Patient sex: M
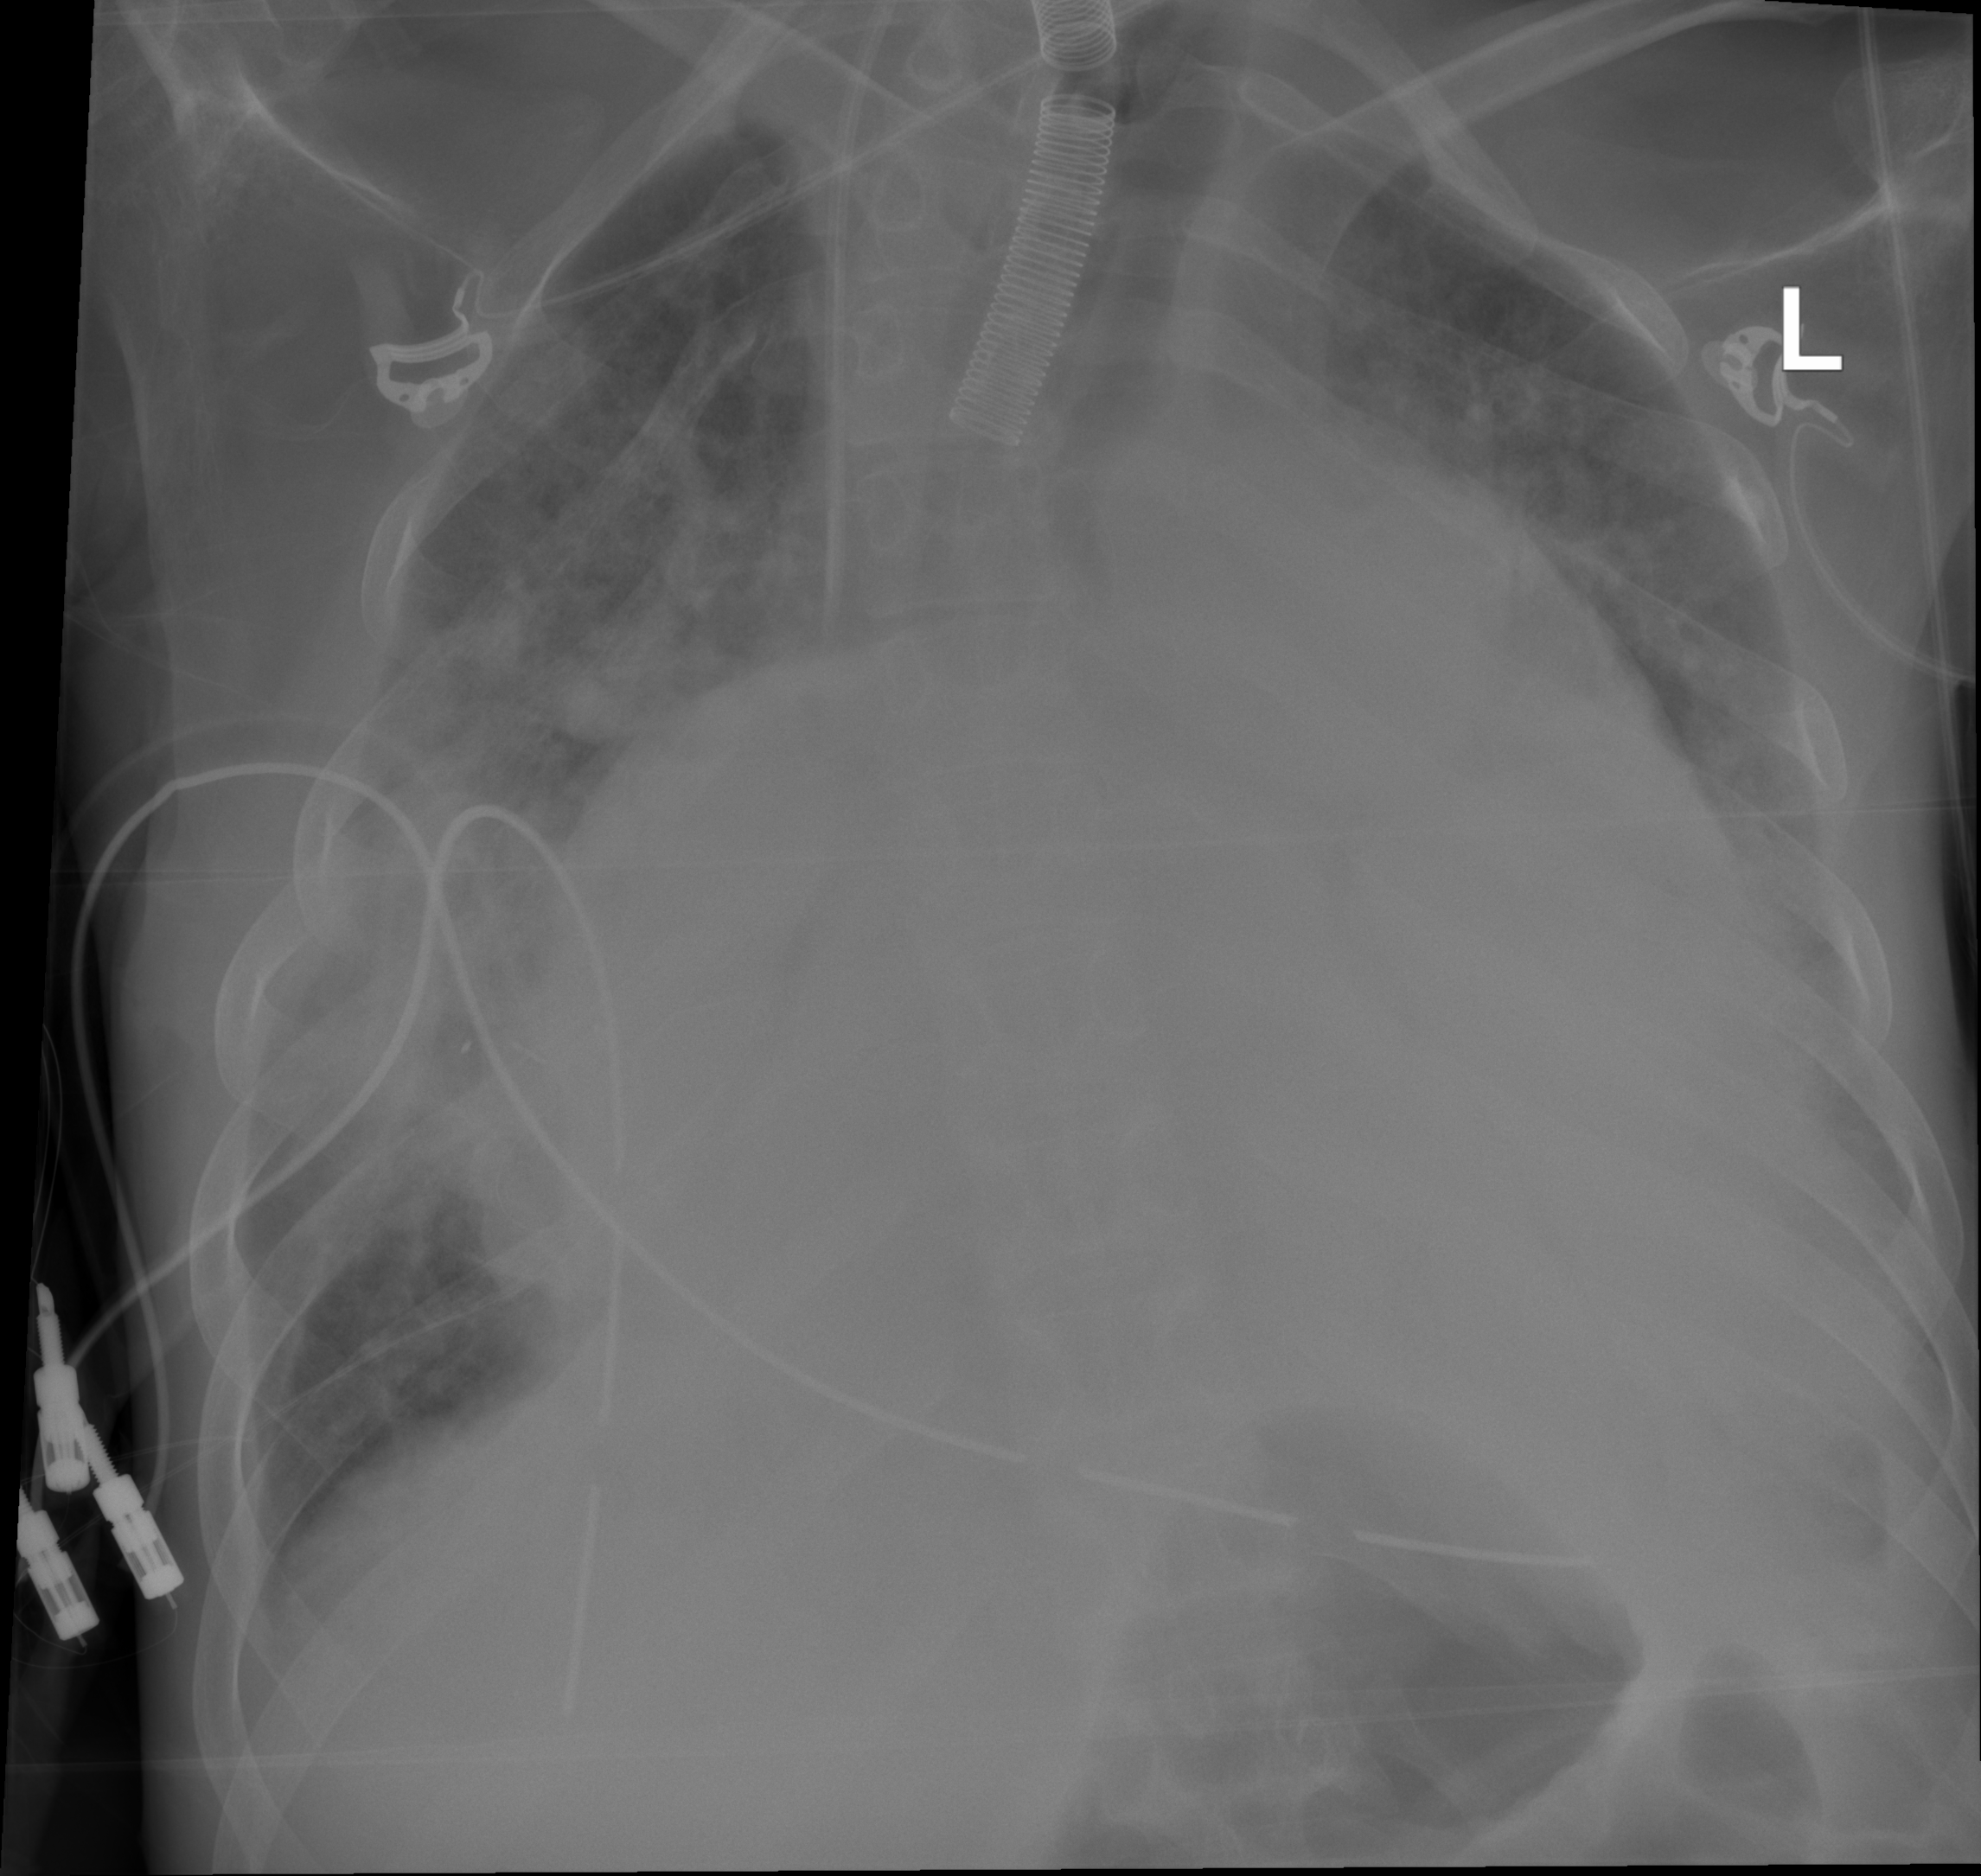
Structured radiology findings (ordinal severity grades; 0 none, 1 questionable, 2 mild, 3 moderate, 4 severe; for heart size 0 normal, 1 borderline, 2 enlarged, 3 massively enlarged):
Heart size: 3
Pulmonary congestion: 3
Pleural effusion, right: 1
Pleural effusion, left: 2
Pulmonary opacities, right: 3
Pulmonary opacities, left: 2
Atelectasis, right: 2
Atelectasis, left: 2